Interaction volume radius: 10 \u00c5
Interaction volume height: 50 \u00c5
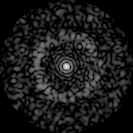
Disorder parameter: 0.8314